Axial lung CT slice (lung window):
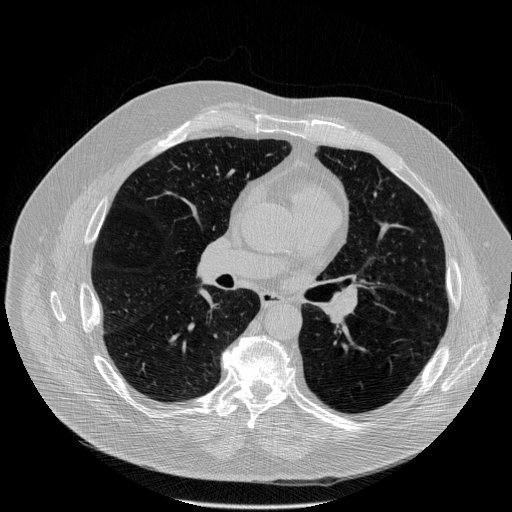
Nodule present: no